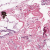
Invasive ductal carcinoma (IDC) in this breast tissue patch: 0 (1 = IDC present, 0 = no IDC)